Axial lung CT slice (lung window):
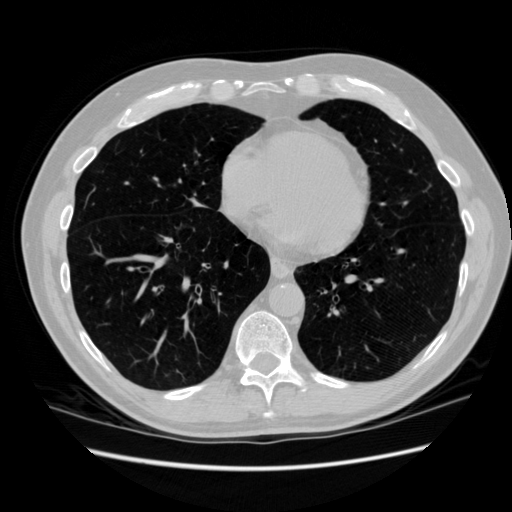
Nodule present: no